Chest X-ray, PA view. Patient: 16 years old, sex M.
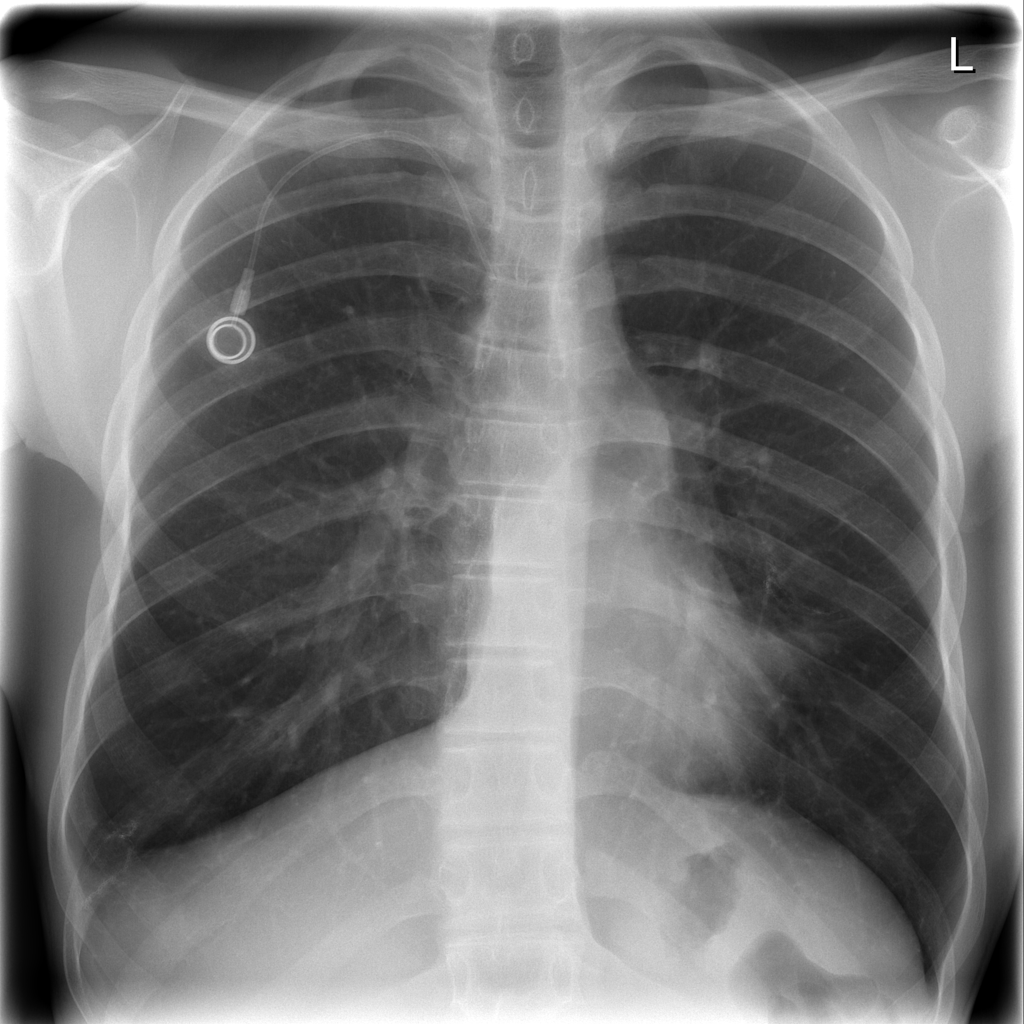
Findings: Consolidation